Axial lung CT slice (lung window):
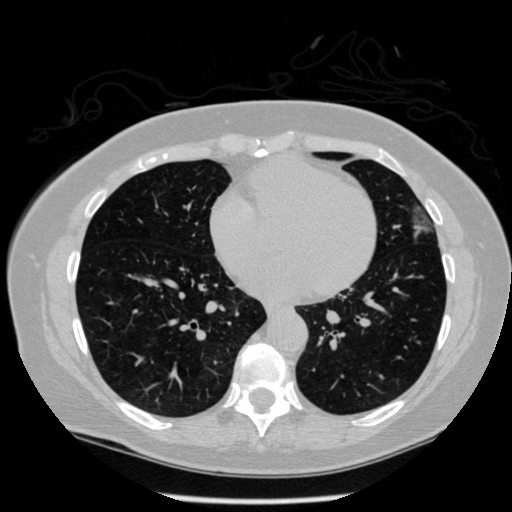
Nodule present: no